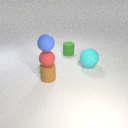
large cyan rubber sphere in front of small green rubber cylinder